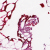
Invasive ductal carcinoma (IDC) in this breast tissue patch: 0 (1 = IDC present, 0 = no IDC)